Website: bh-photo
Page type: newsletter-management
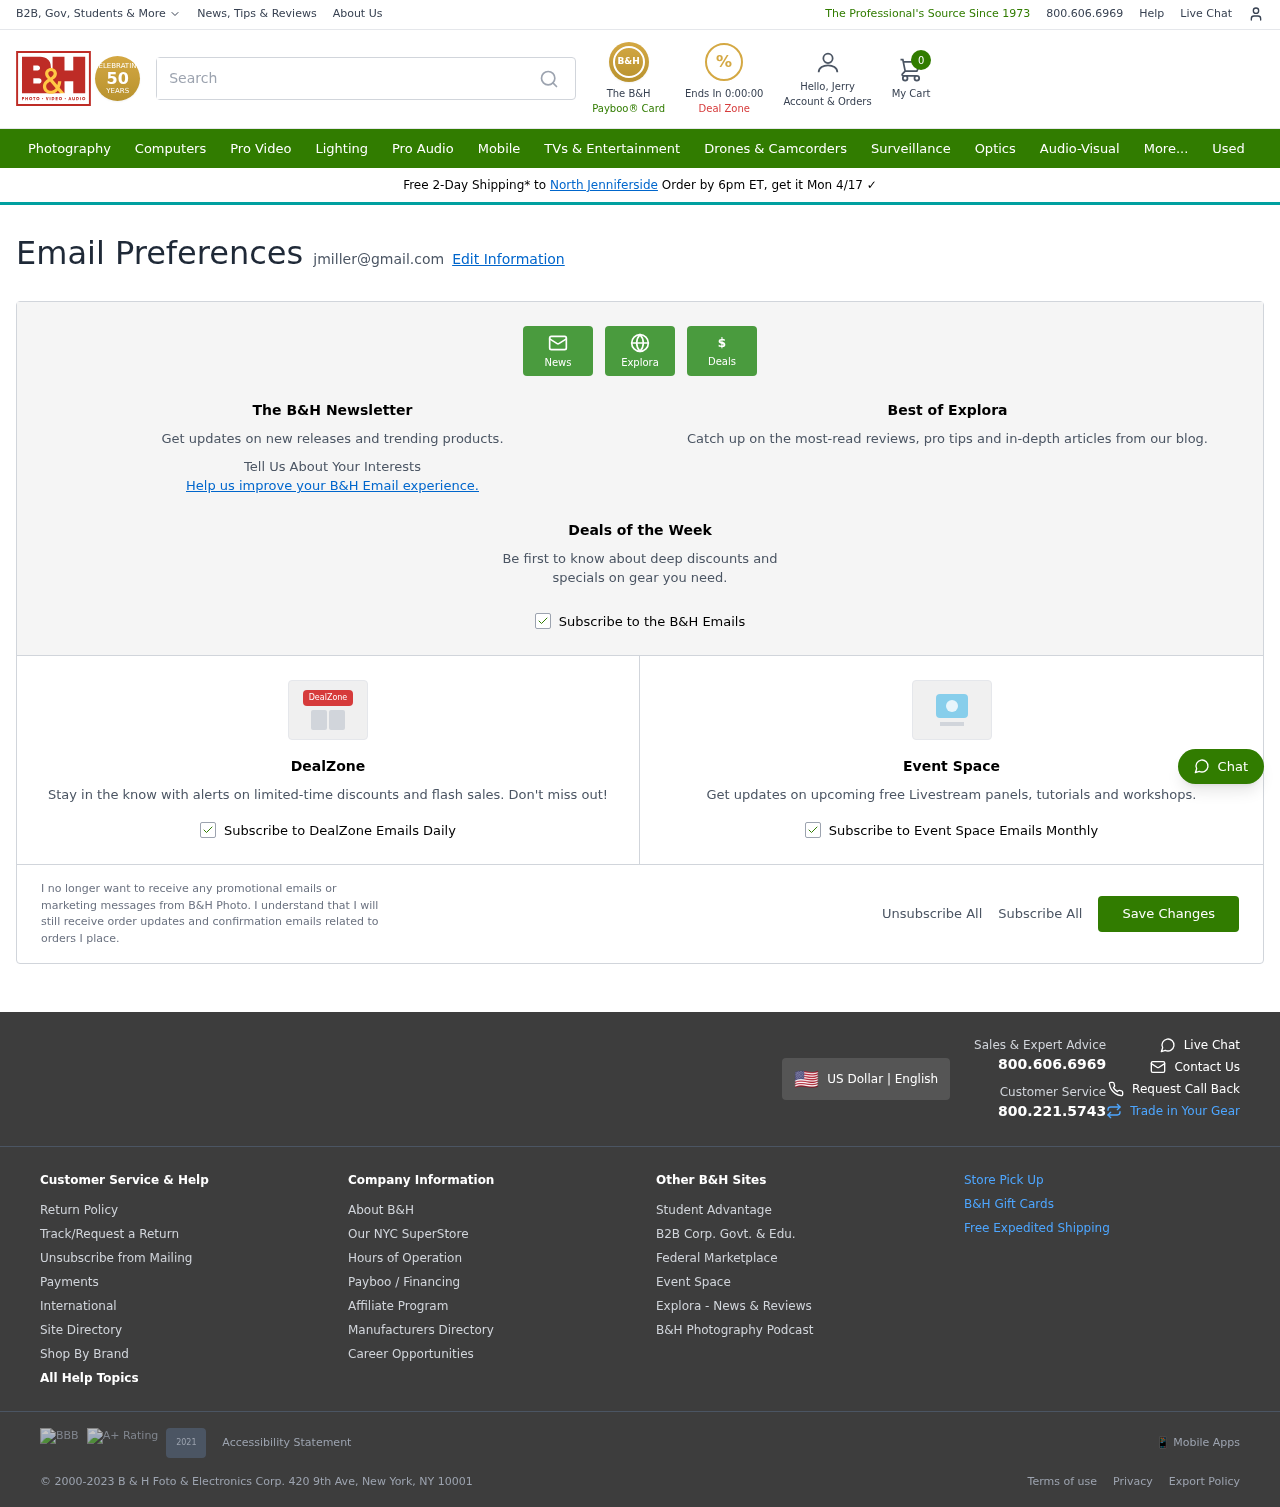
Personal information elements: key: PII_CITY
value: North Jenniferside
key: PII_EMAIL
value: jmiller@gmail.com
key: PII_FIRSTNAME
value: Jerry
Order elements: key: ORDER_DEAL_END
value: Ends In 0:00:00
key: ORDER_NUM_ITEMS
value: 0
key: ORDER_DELIVERY_DATE
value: Mon 4/17
Search elements: key: HEADER_SEARCH
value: Search